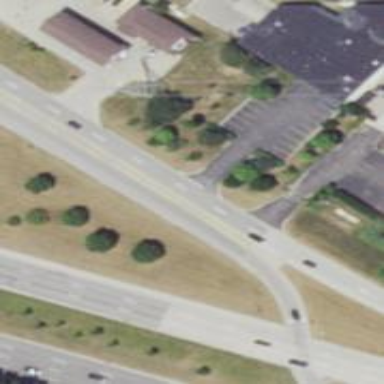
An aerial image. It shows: Asphalt road with primary link designation.